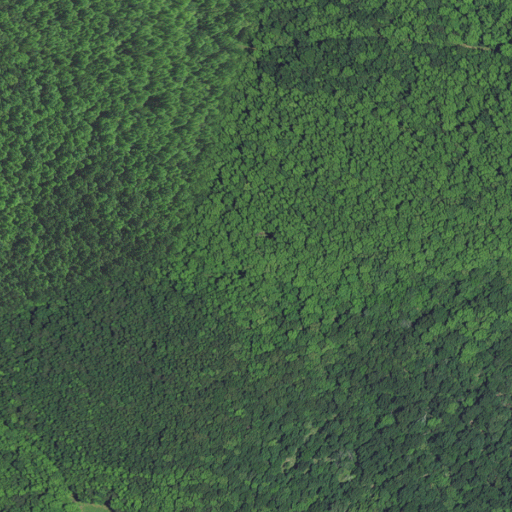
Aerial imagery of mountain in North Carolina named Nesbert Hill containing deciduous forest, shrub, and mixed forest